Interaction volume radius: 5 \u00c5
Interaction volume height: 10 \u00c5
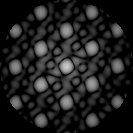
Disorder parameter: 0.08236